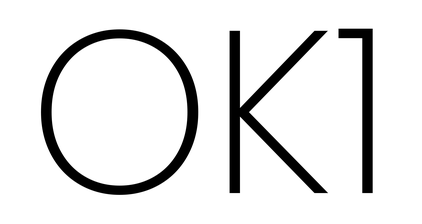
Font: Poppins-ExtraLight